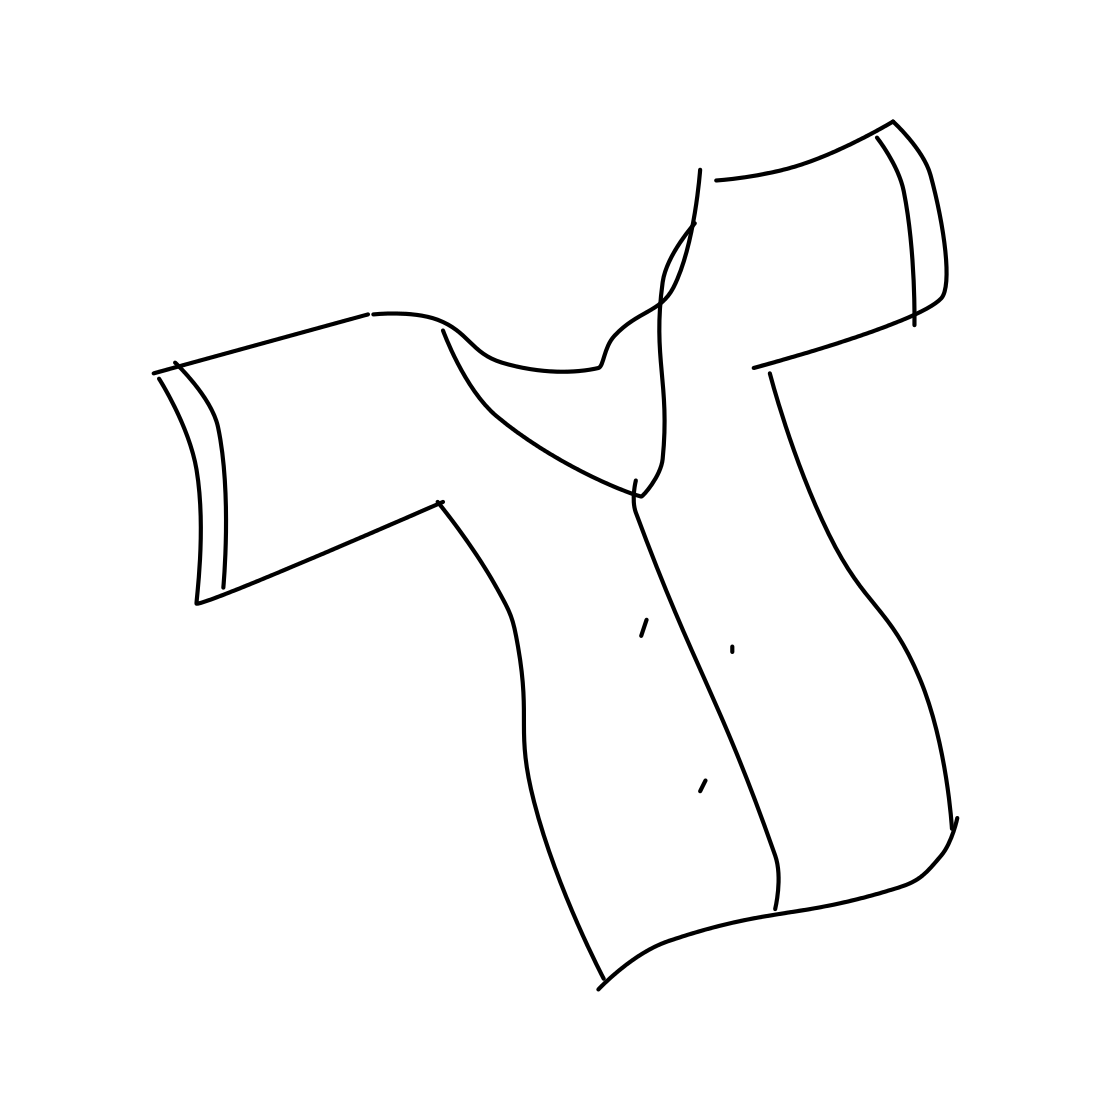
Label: t-shirt